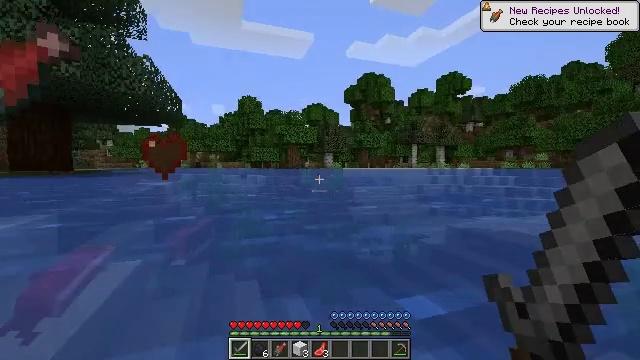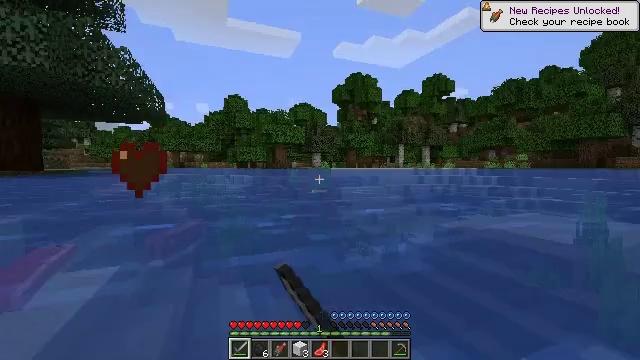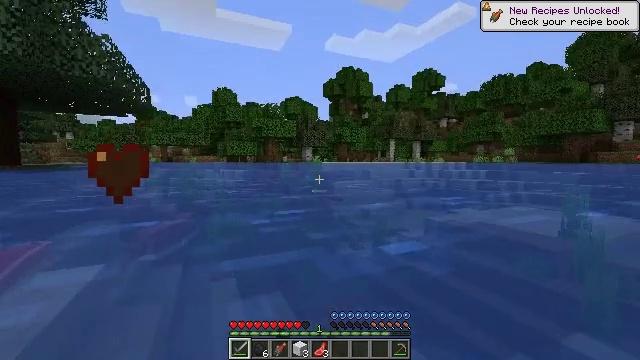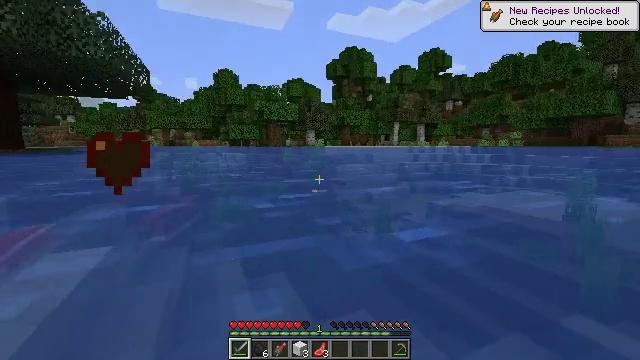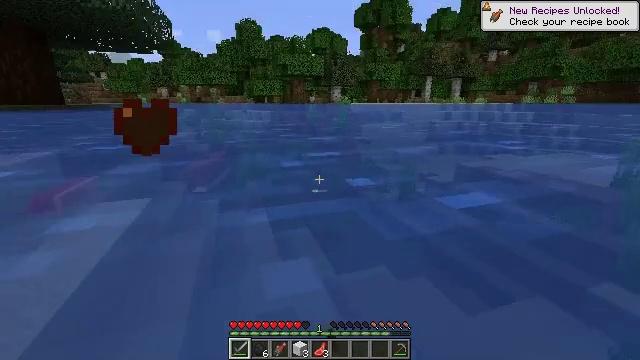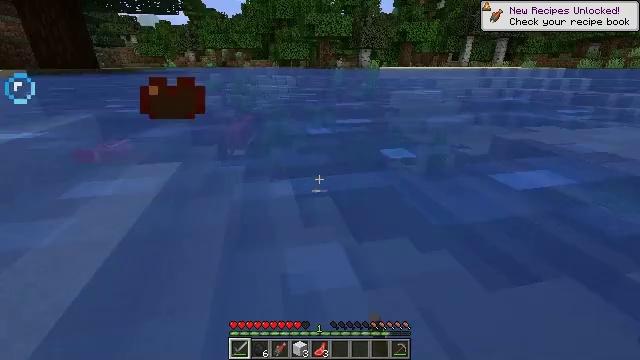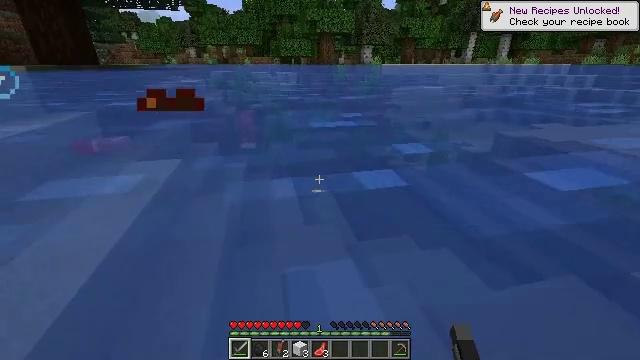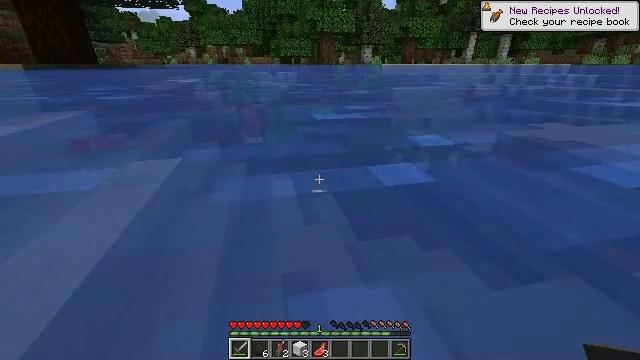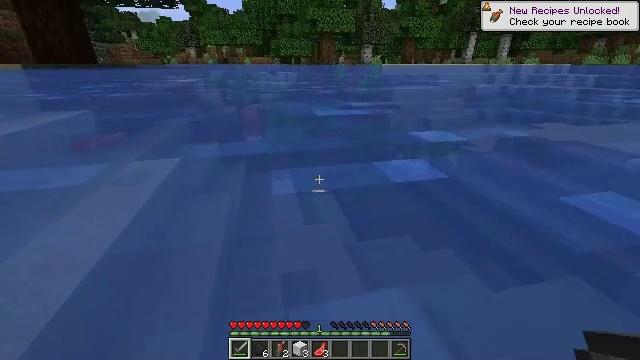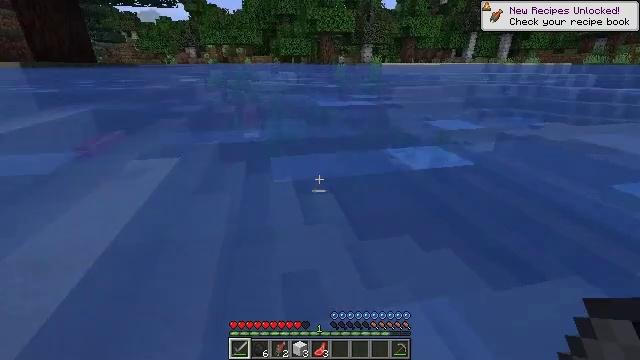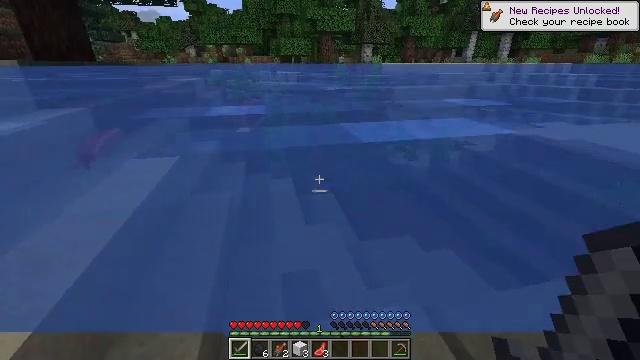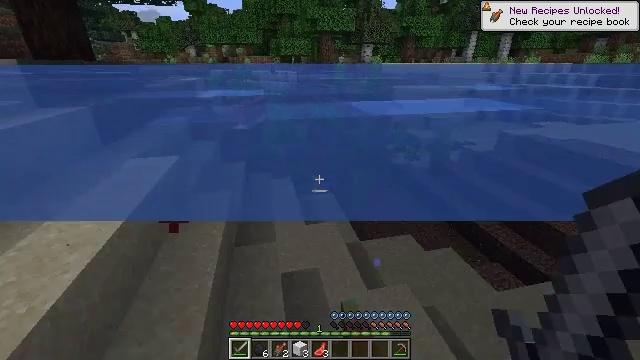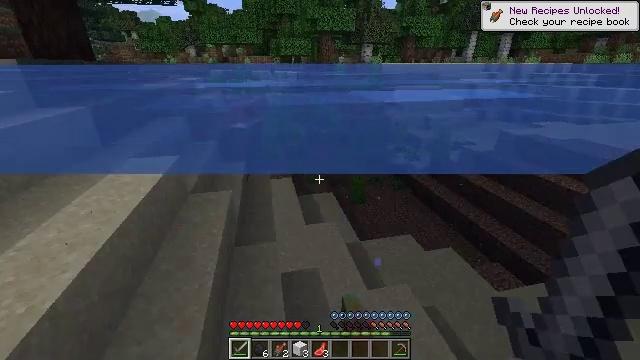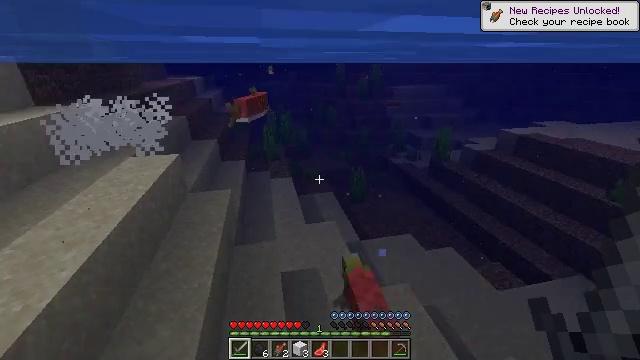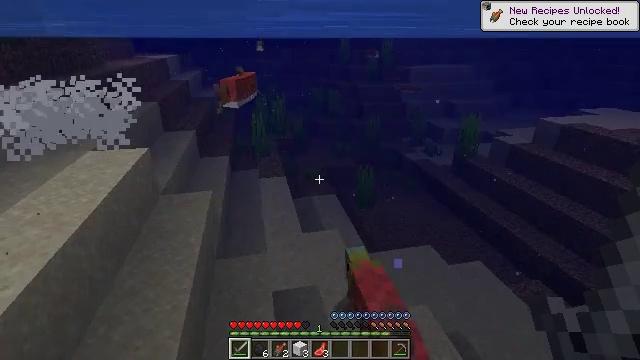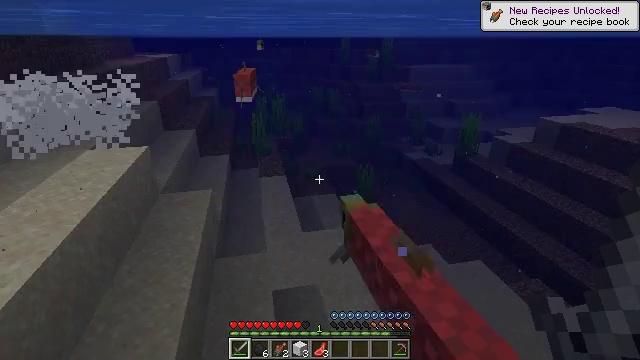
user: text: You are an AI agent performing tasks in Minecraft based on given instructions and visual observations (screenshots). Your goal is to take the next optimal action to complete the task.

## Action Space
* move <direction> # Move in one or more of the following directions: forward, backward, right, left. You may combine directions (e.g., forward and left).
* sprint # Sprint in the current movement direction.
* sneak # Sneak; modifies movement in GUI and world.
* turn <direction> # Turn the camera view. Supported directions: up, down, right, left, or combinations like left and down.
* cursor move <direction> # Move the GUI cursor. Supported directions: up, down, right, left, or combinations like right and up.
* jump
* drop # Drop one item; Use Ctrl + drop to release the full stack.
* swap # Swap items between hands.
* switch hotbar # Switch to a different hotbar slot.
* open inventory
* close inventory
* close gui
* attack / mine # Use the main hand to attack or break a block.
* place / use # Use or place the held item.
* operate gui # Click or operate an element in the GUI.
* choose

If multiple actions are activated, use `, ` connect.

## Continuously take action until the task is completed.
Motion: motion action
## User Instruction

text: Hunt fish.
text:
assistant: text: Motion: move forward, turn right, attack / mine
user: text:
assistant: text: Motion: move forward, turn right and down, attack / mine
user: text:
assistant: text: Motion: turn down
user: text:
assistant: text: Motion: turn left and down
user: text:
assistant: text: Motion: turn left and down
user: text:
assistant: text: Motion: no_op
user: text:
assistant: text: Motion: no_op
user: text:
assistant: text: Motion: no_op
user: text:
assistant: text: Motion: no_op
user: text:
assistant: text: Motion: no_op
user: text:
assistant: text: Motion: no_op
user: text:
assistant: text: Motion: no_op
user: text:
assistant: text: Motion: no_op
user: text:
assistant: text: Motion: no_op
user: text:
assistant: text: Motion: no_op
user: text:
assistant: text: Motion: no_op
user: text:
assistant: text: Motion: no_op
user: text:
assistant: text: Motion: no_op
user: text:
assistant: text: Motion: no_op
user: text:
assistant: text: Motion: move forward
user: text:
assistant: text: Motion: move forward, turn right
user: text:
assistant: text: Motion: move forward, turn right and up, attack / mine
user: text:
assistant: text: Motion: move forward, attack / mine
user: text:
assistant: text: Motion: move forward, turn left and up, attack / mine
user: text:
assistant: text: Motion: move forward, turn left and up, attack / mine
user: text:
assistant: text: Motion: move forward, turn up
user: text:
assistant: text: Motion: move forward
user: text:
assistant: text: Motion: move forward
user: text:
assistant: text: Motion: move forward, turn up
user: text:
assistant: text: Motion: no_op